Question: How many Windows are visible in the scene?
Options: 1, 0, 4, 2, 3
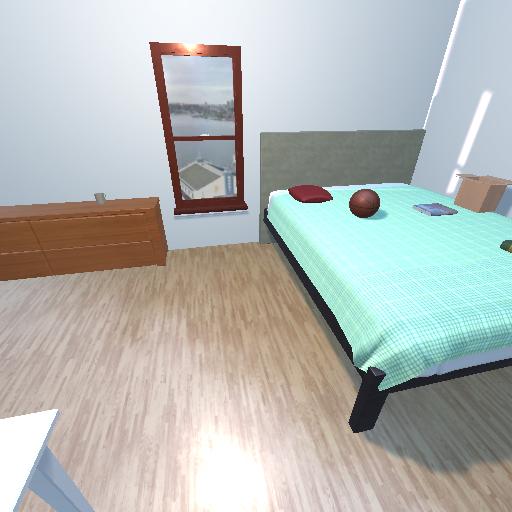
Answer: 1